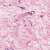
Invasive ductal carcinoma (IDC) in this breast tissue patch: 0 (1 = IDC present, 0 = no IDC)